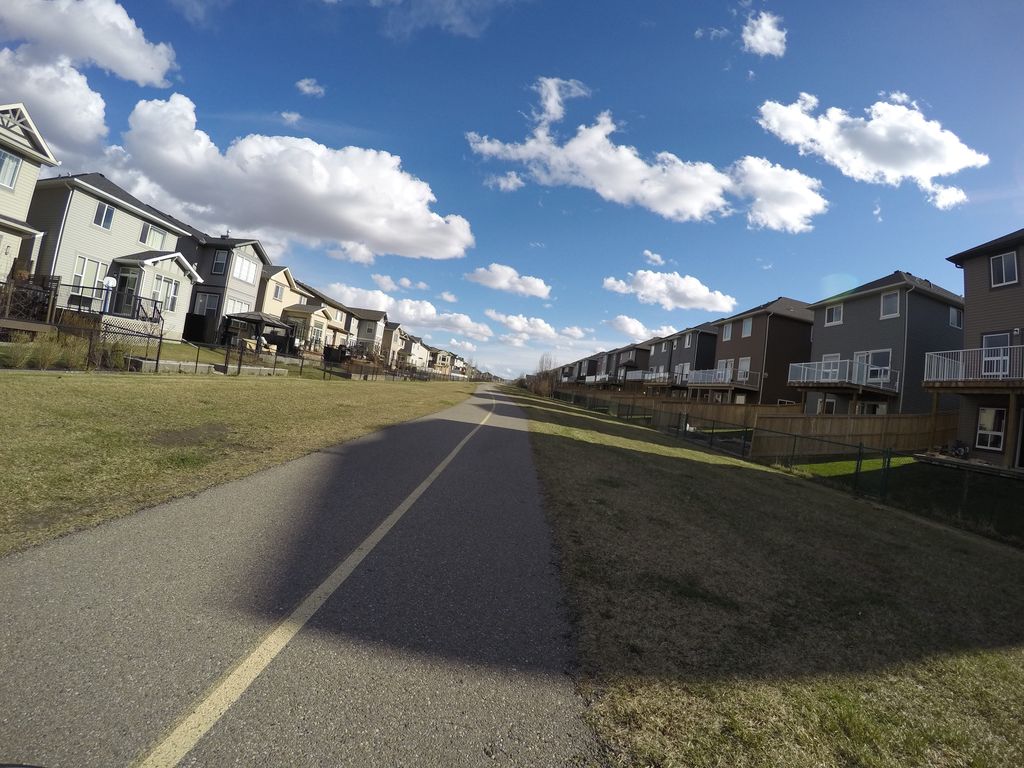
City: calgary